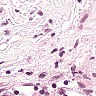
Metastatic tissue present: no